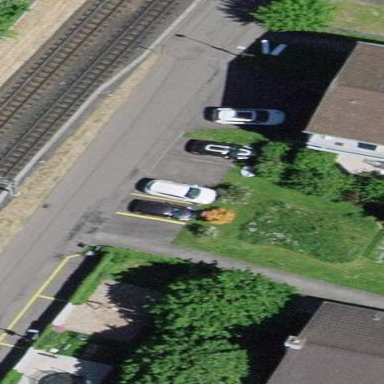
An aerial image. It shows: Street side parking area.